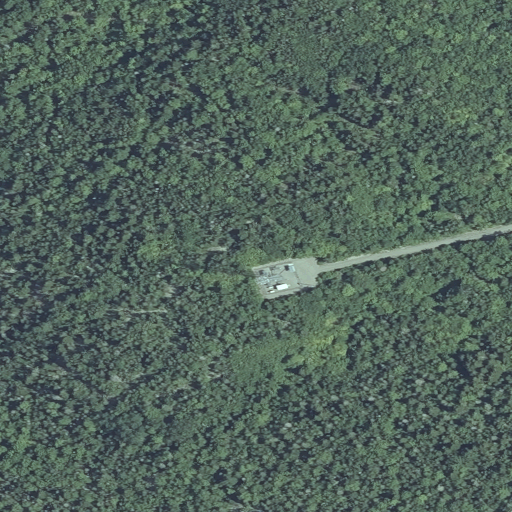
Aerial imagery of mountain in Maine named Yellowbirch Mountain containing mixed forest, deciduous forest, and evergreen forest